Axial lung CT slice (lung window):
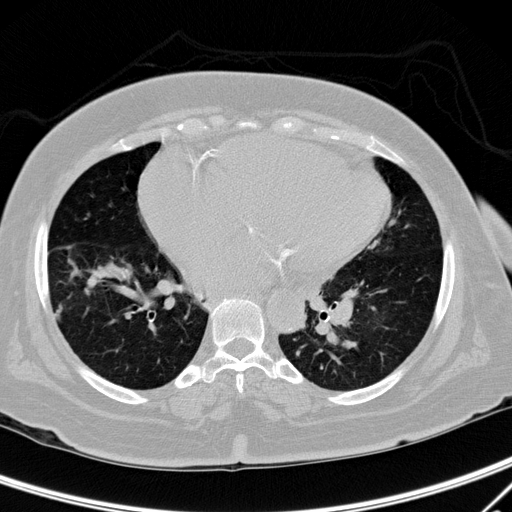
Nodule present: yes
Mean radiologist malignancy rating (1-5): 2.667